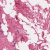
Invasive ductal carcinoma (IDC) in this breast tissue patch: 0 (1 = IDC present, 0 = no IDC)